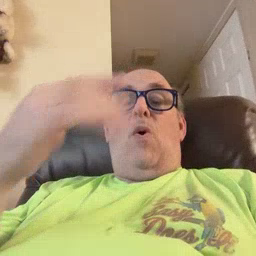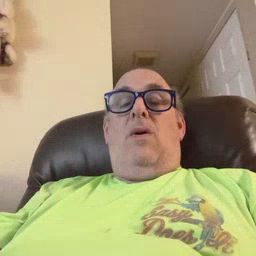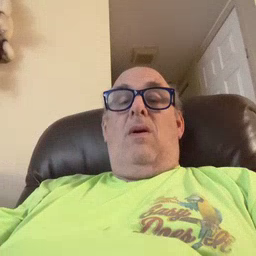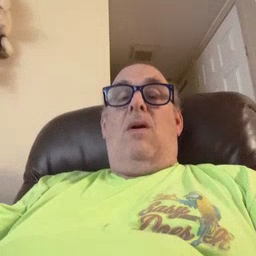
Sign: morning